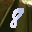
Label: 8